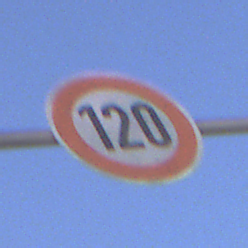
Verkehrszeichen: Geschwindigkeit120
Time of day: MorningAfternoon
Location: Outdoor (RoadRail)
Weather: PartlyCloudy
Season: NotSpecified
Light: Natural